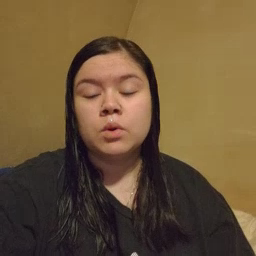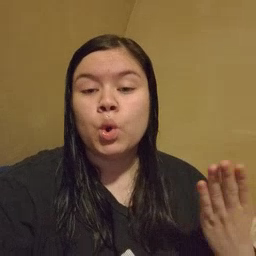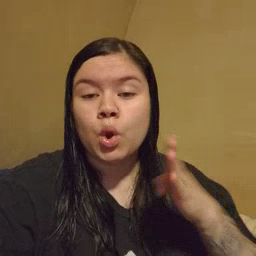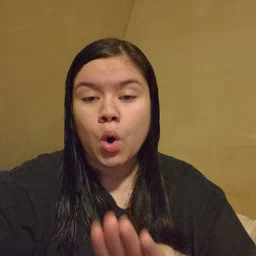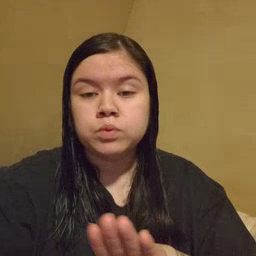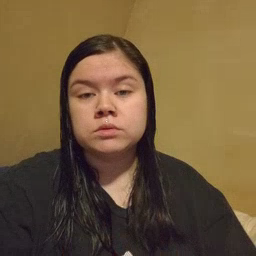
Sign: close